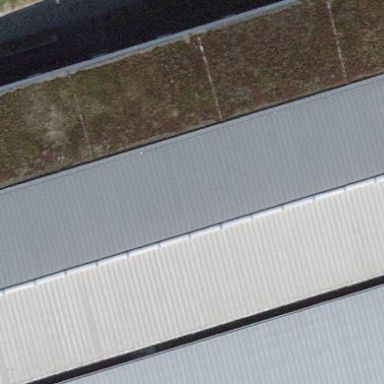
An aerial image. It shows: Sports centre building.